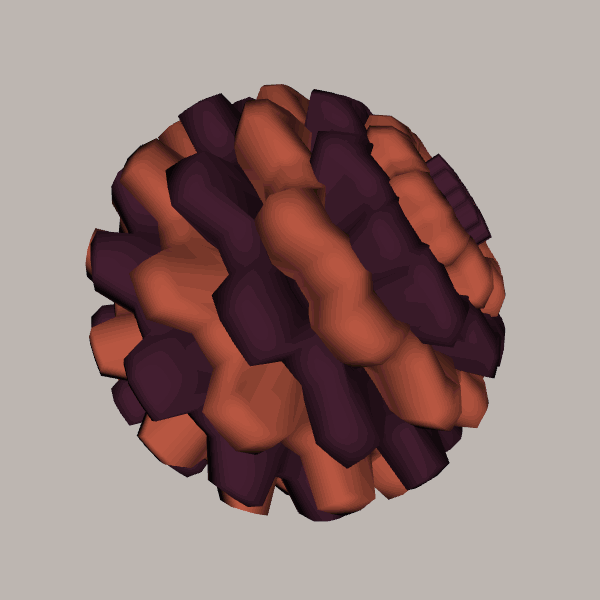
Background: light